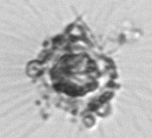
Label: unknown2